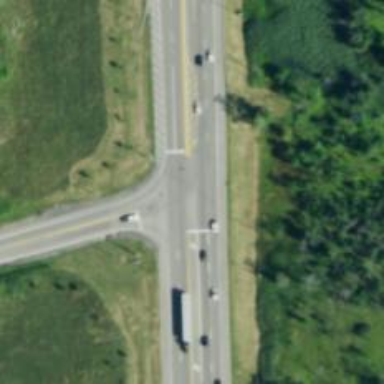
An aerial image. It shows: Trunk highway.